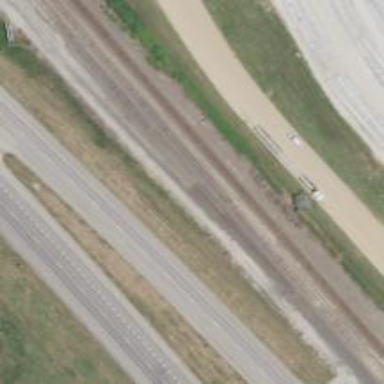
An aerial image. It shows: Asphalt road classified as primary highway with expressway characteristics.